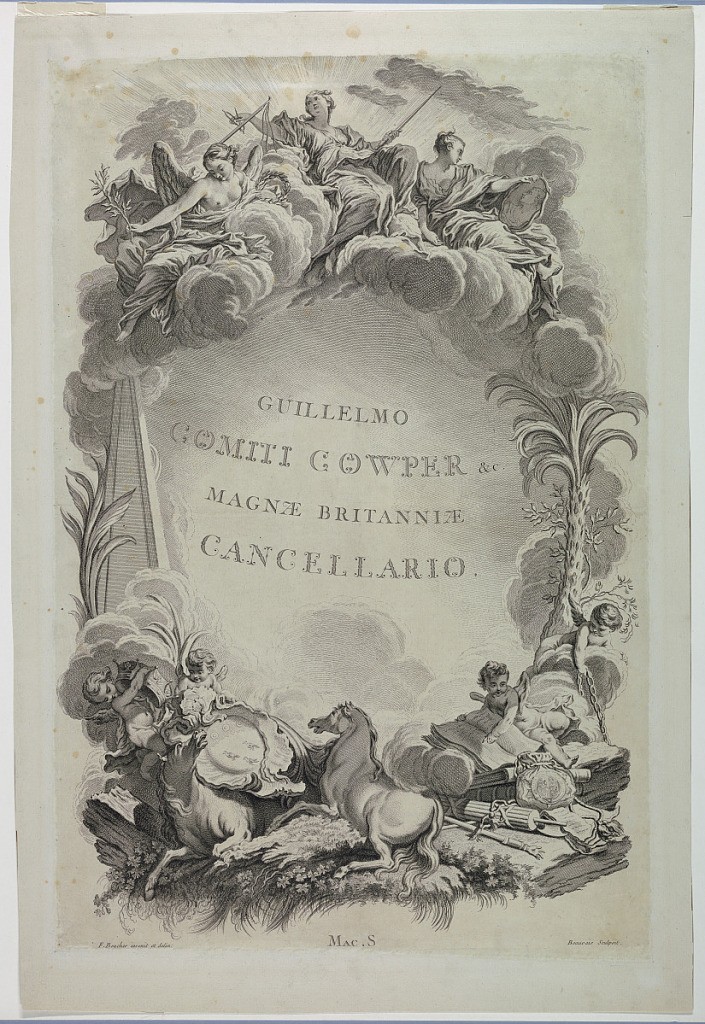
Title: Memorial to William Earl Cowper
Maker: François Boucher, French, 1703–1770
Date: ca. 1730
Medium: Engraving on cream laid paper
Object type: Print
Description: Leblanc 48. "Guilelmo/Comiti Cowper/Magnae Britanniae/Cancellario."